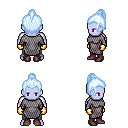
a pixel art fantasy rpg character, male body template, dark elf, purple skin, chain mail, teal pants, white cyan short topknot hairstyle, gold gloves, maroon shoes, four views (front, back, left, right), 2x2 character sprite sheet, small pixel art, hard edges, no anti-aliasing